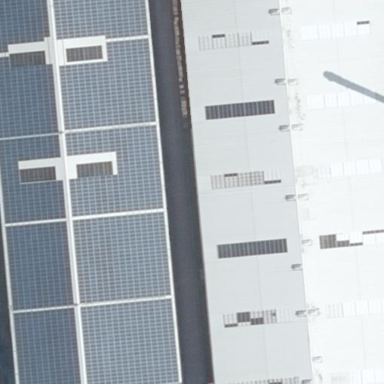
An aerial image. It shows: Industrial building with small solar photovoltaic panel generator that produces electricity.